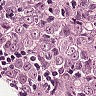
Metastatic tissue present: yes